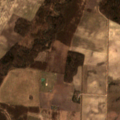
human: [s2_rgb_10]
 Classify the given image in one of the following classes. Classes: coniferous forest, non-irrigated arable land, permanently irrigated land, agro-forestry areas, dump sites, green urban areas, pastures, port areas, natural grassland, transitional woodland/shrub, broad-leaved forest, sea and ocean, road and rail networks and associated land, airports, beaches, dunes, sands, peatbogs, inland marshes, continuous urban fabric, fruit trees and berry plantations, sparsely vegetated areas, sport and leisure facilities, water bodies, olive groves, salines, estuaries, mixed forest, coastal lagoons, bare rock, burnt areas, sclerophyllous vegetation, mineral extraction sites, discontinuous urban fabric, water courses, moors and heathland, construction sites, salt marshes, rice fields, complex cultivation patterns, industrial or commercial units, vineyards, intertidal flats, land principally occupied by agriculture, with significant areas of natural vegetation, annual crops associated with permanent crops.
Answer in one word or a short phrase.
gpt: non-irrigated arable land, pastures, broad-leaved forest